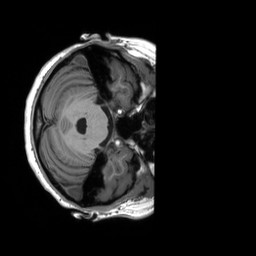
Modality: T1w
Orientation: axial
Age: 22
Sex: female
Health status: healthy
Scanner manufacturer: siemens
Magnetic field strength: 3 T
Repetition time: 2.53 s
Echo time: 0.00227 s